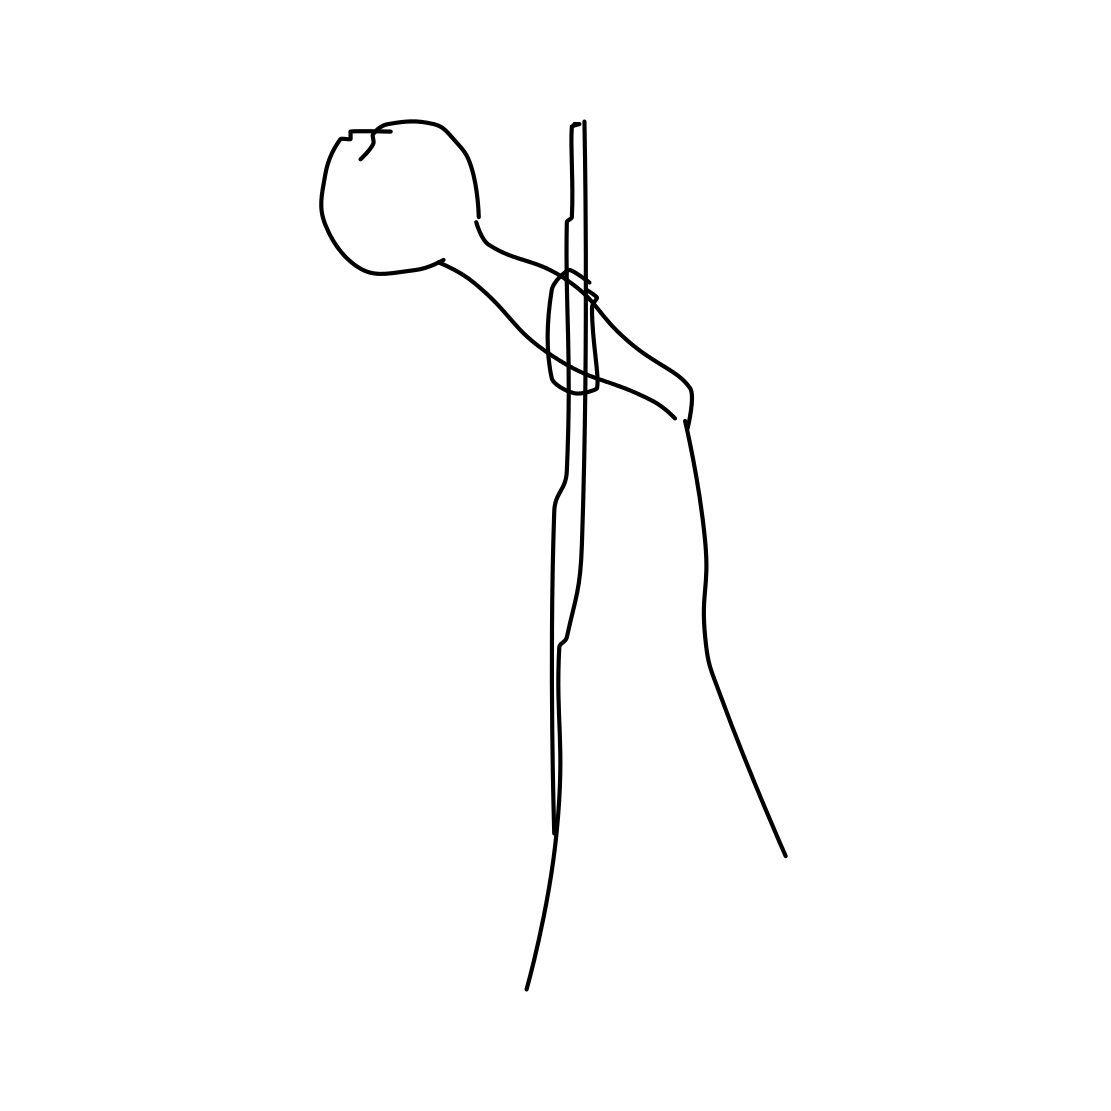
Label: microphone